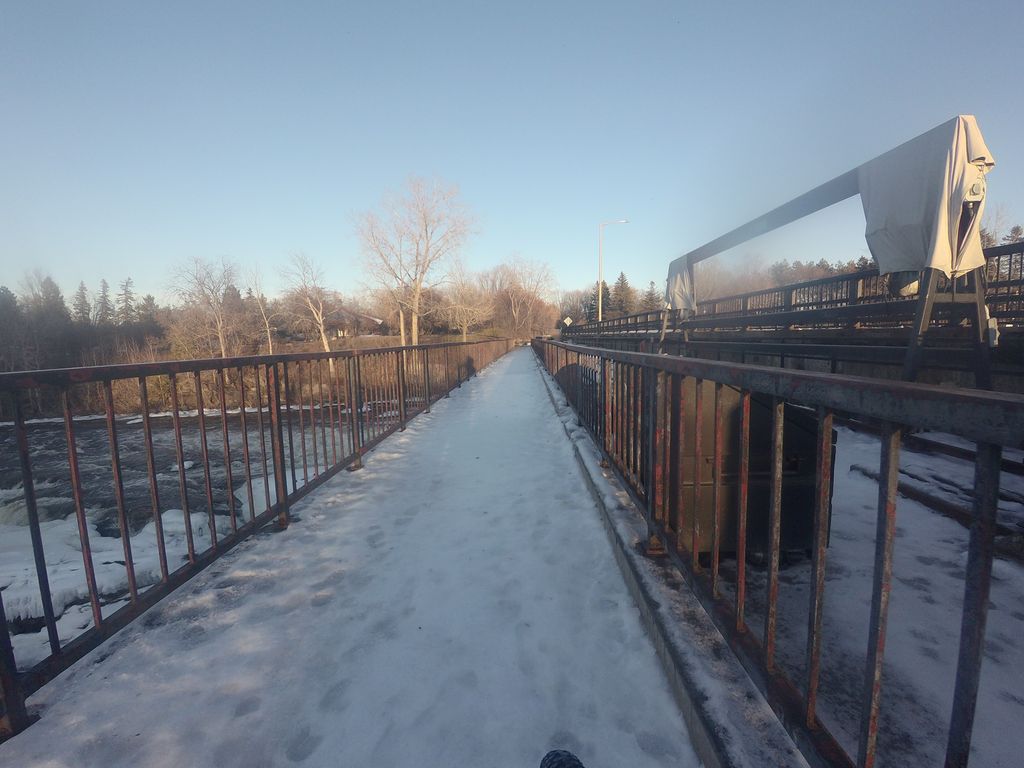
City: ottawa-gatineau